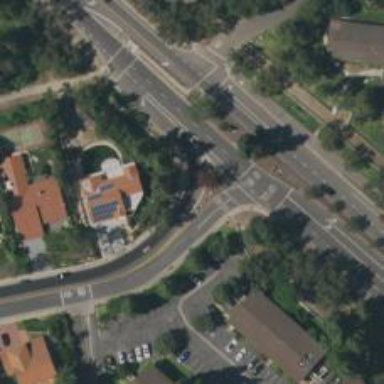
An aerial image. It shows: Residential road.